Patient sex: F
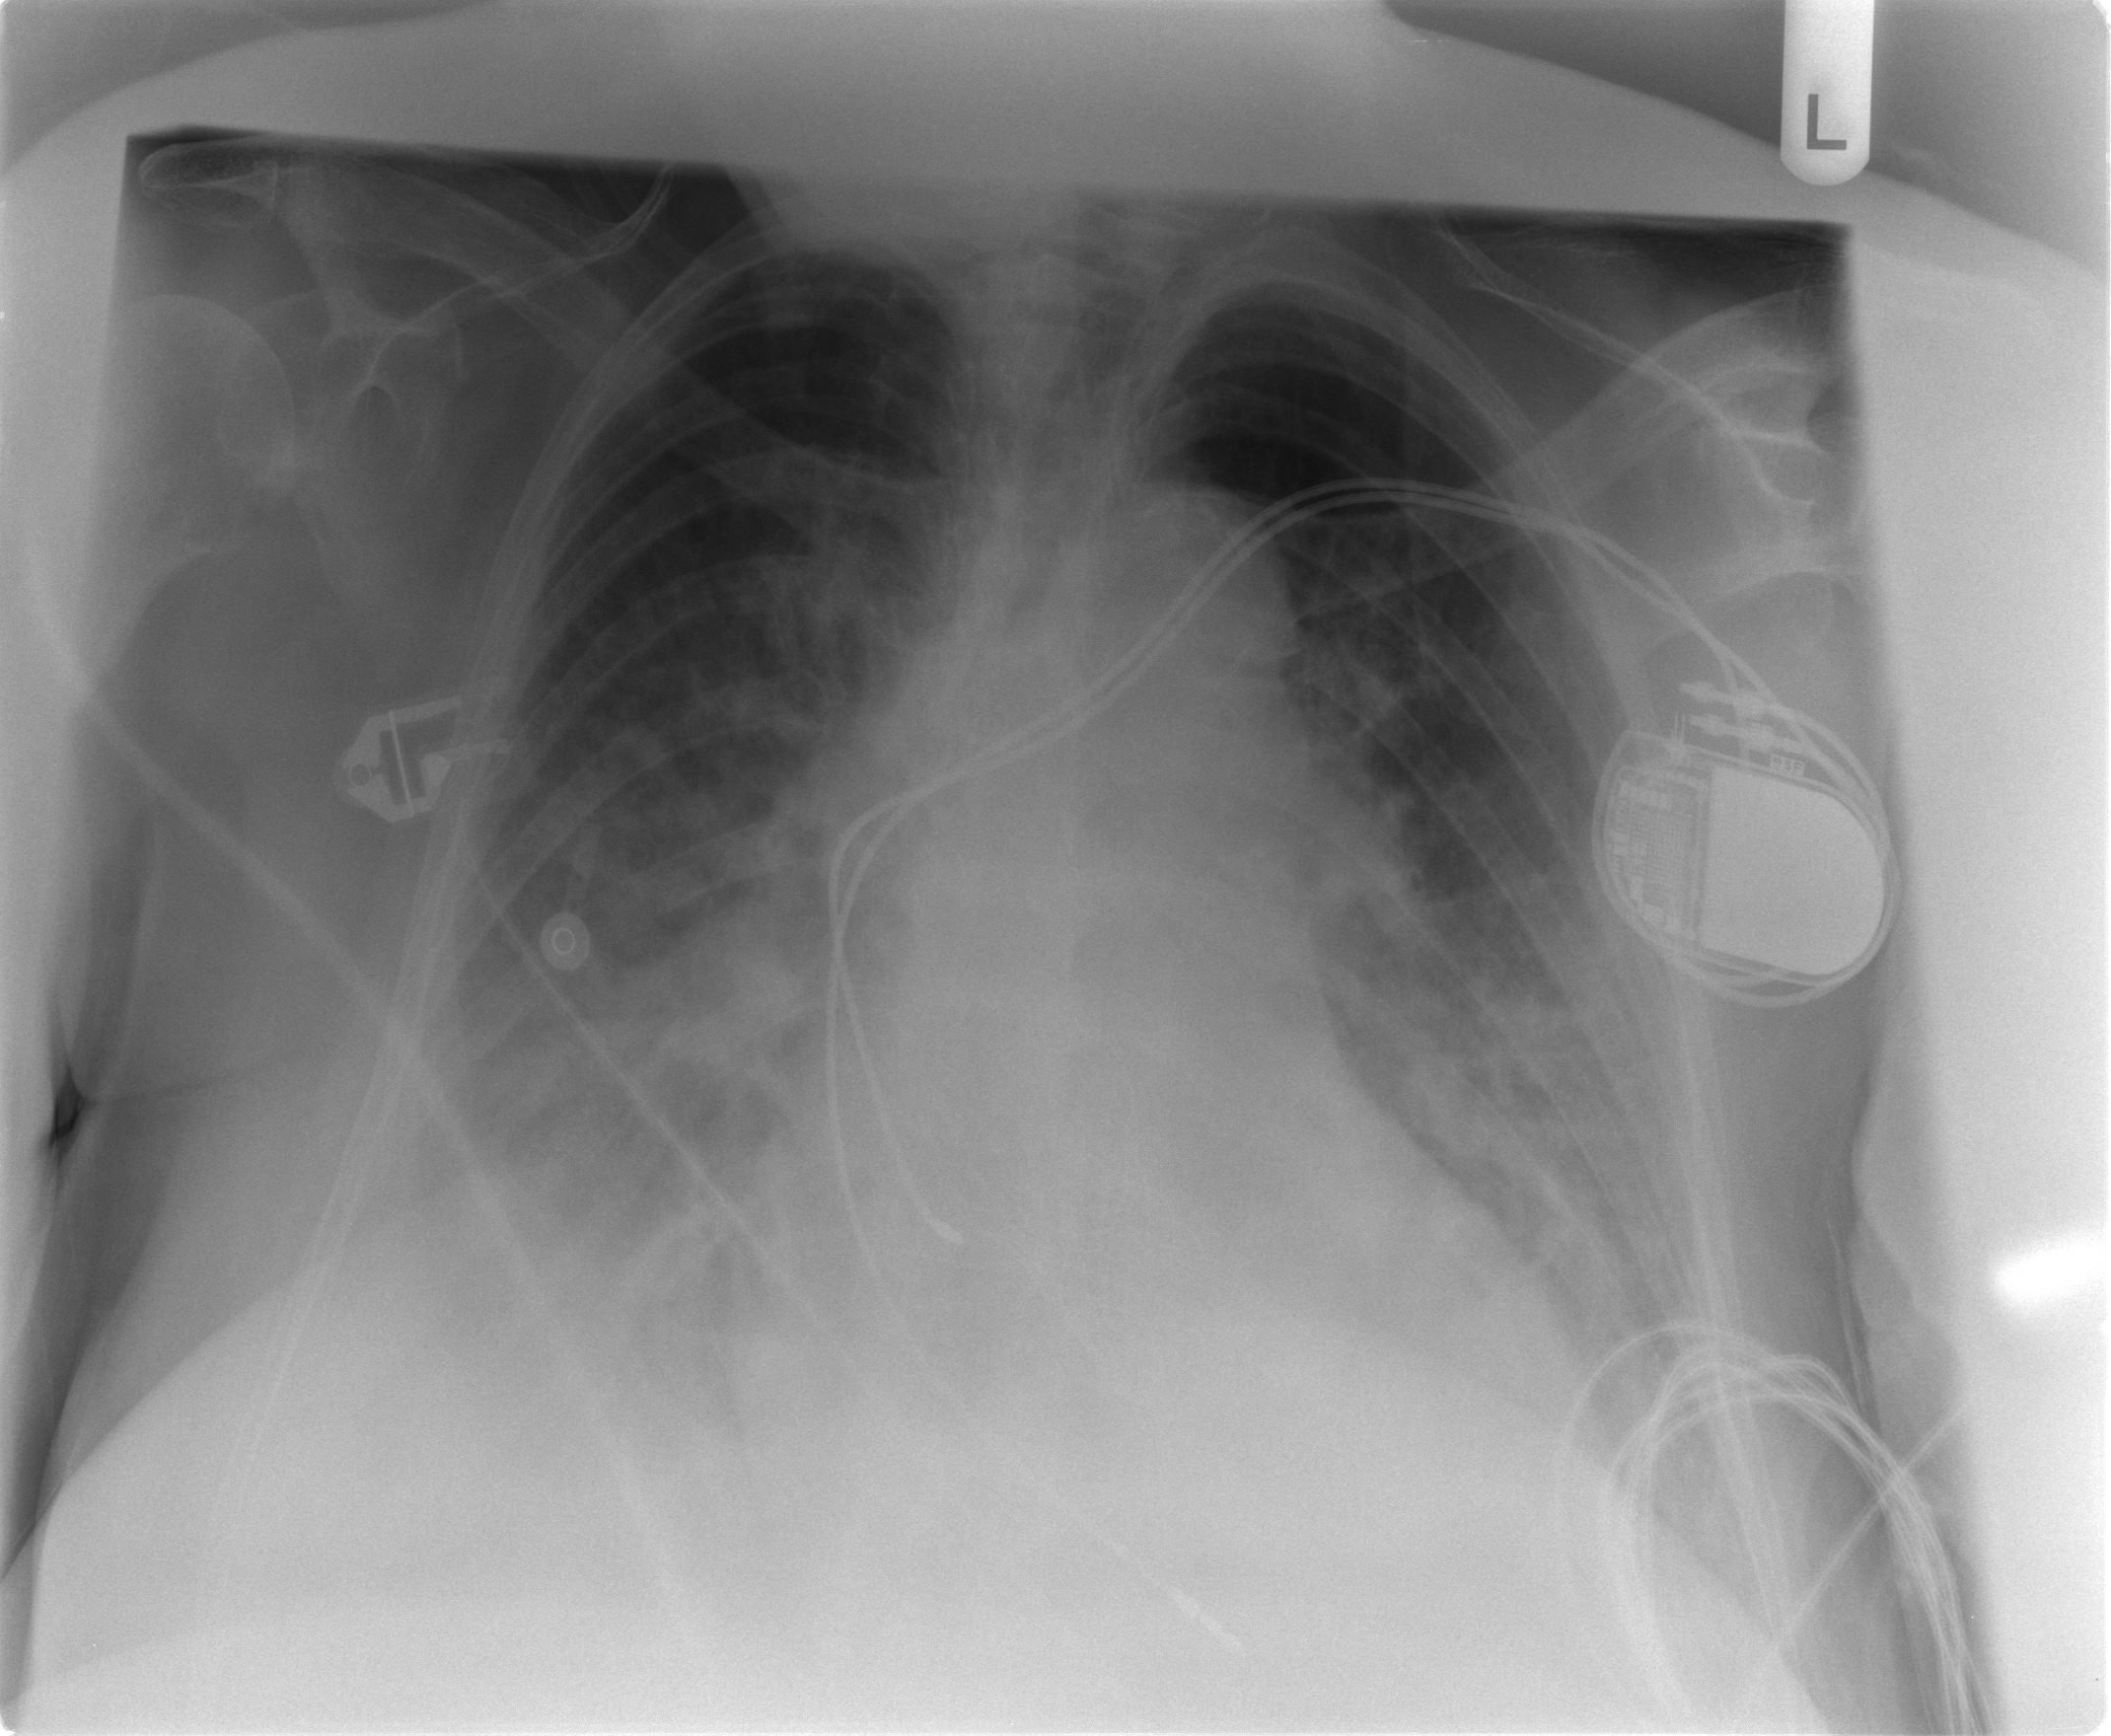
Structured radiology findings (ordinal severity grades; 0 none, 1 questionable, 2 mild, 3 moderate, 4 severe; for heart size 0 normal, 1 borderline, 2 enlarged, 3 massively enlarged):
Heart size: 2
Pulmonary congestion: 3
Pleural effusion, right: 3
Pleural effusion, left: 3
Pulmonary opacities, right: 3
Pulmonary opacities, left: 3
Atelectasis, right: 3
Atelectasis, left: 3